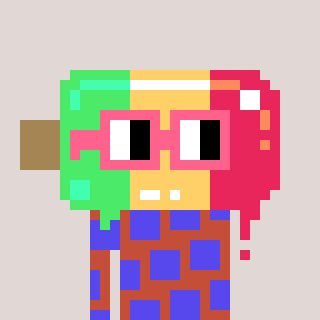
a pixel art character with square pink glasses, a icepop-shaped head and a rust-colored body on a warm background